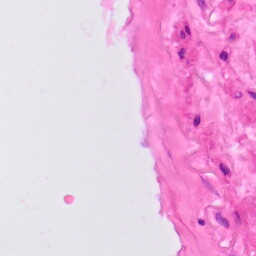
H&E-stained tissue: Lung